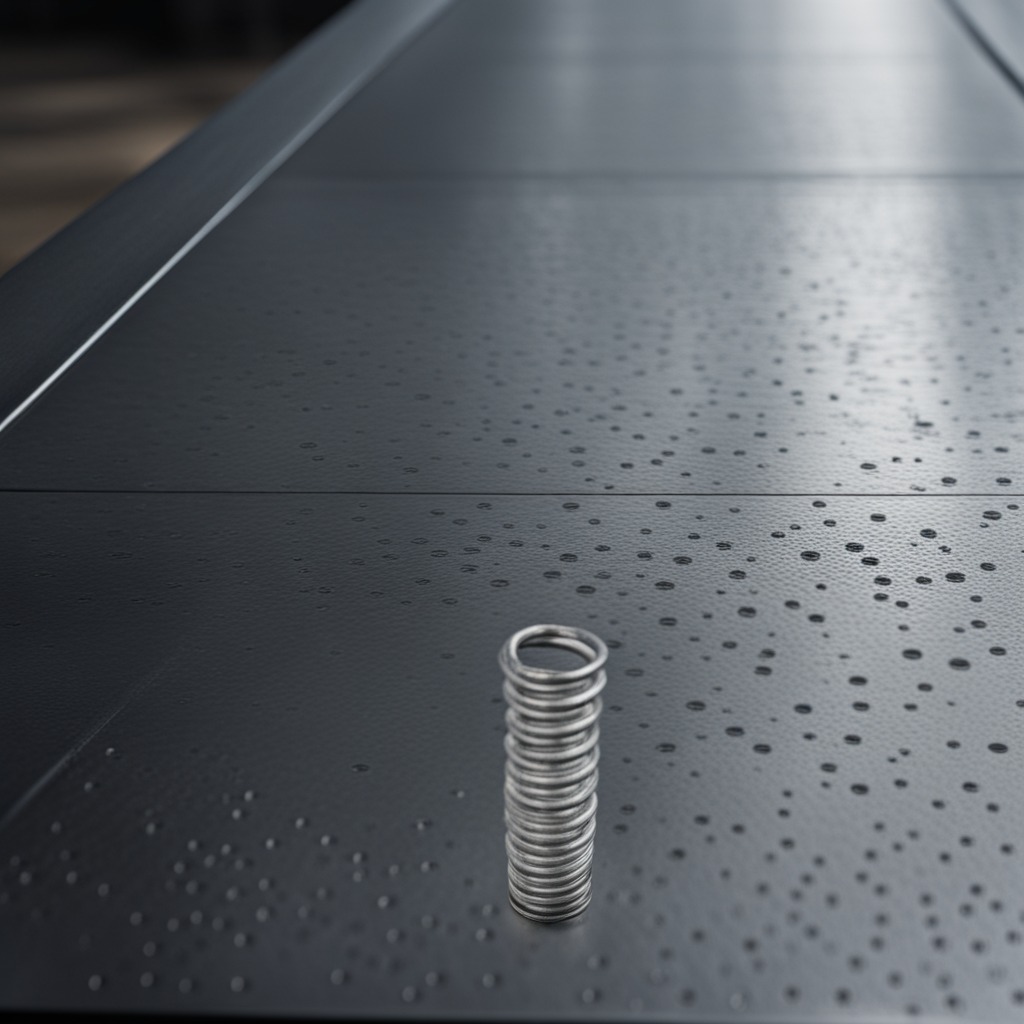
A coiled metal spring is lying on the cold steel table in a mining workshop.